Question: I want to show a specific value in a card report, this is a cashflow example:

The columns are: 'Data = Date', 'Tipo = Type' (Cash in ('Entrada') or (Cash out ('Saida')), 'Valor = Valu'e, 'Saldo final de caixa = Final cash balance'.
None of this columns are calculated columns.
So I just want to click on the Date slicer, select the day, and return the value of the 'Saldo final de caixa = Final cash balance'.
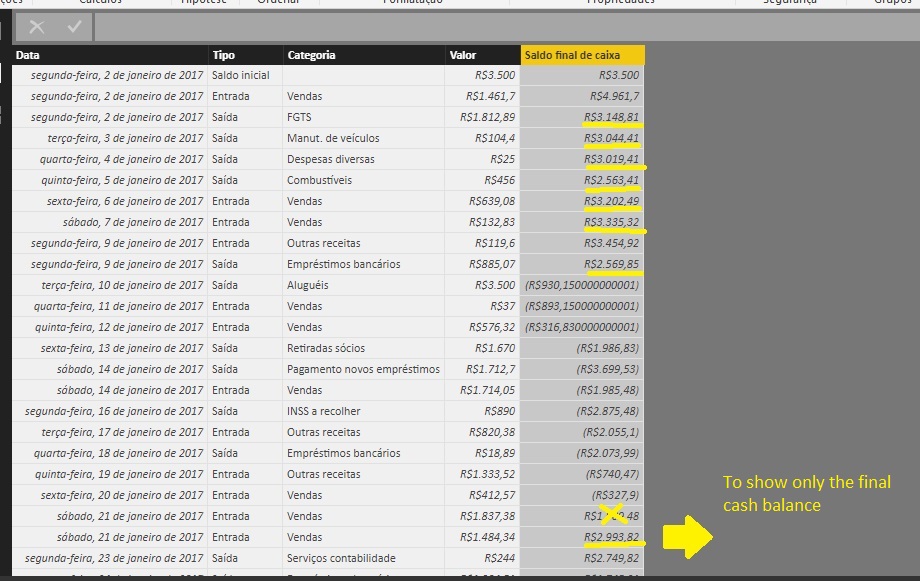
Answer: Start out by creating a simple "Sum" measure like this:
'''
Final Cash Balance Sum := sum(table[Saldo final de caixa])
'''
Then you can just reference this measure in a card and it will react to the date in the slicer you've selected.
Since you can have multiple transactions a day, you will need to have either a timestamp or a rank for each transaction. Once this field is included in your model you could do something like this:
'''
Final Cach Balance Sum := CALCULATE(Table[Saldo Final De Caixa]; FILTER(Table; Table[rank] = max(Table[rank])));
'''